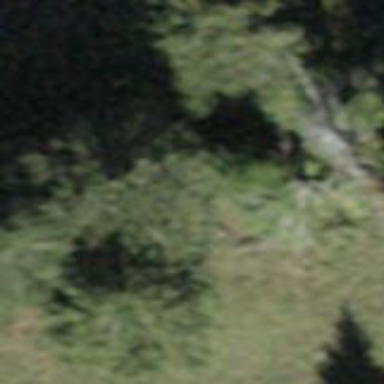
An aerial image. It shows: Forest area.